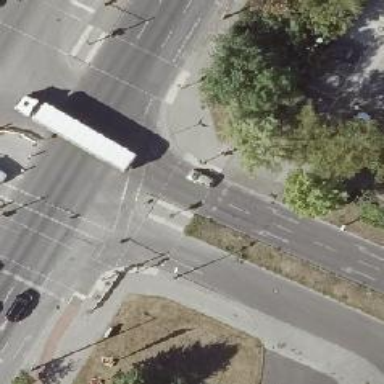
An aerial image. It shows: Road crossing with traffic signals and central island.